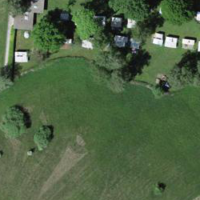
EUNIS habitat code: 16
Species observed at this site:
Gryllus campestris